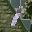
Label: 1